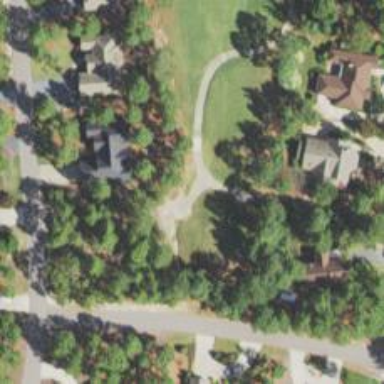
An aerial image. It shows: Path designated for golf carts.